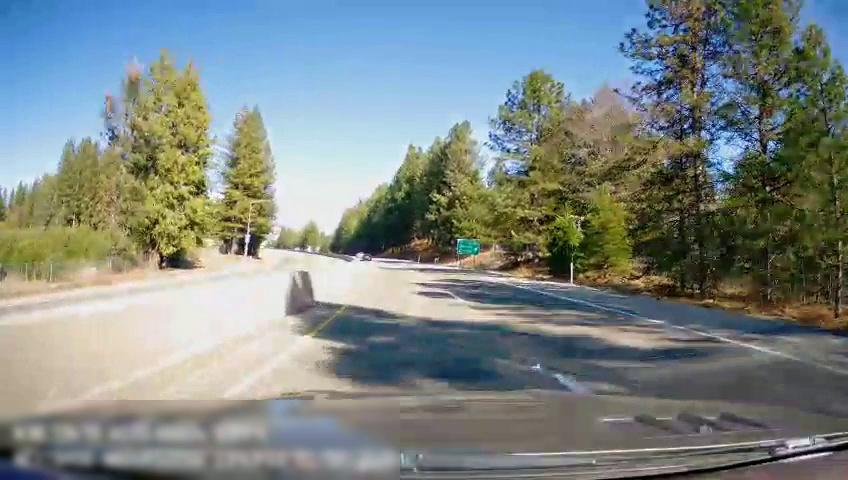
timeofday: Day
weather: Sunny
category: Drivable Space
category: Drivable Space
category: Vehicles | Car
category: Lanes | Alternate Lane
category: Lanes | Current Lane
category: Lanes | Alternate Lane
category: Traffic | Signs